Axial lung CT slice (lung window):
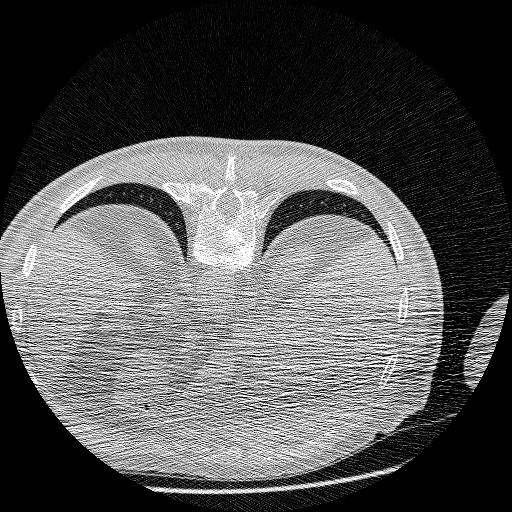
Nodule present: no